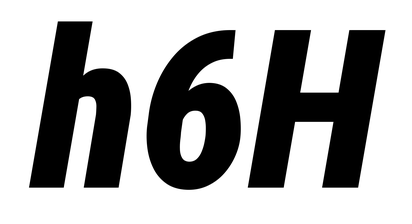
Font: Roboto-Italic_Condensed_Black_Italic